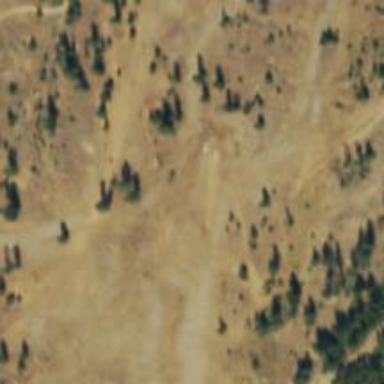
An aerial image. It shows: Disc golf tee.